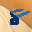
Label: 8